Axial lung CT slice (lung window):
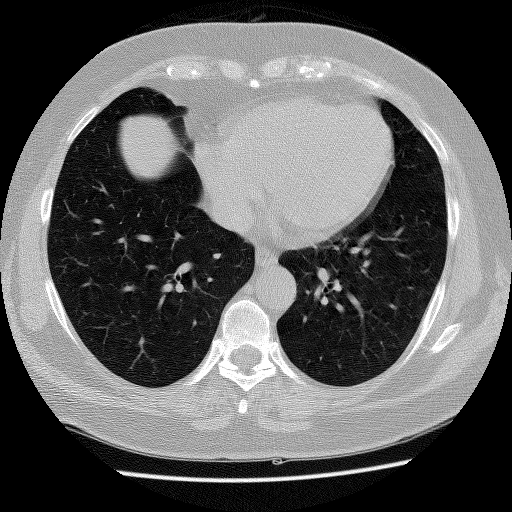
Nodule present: no